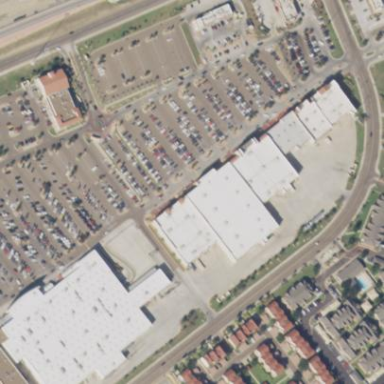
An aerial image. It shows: Retail area.